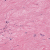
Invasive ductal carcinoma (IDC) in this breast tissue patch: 0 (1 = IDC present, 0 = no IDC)